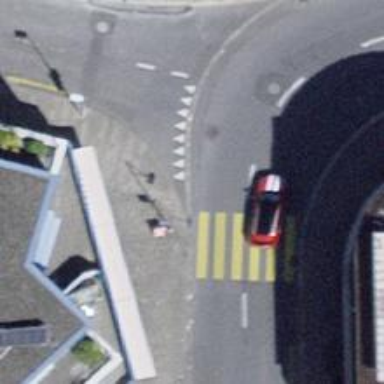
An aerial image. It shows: Zebra crossing on the road.